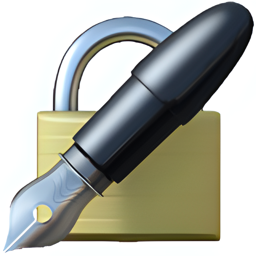
Name: lock with ink pen
Emoji: 🔏
Group: Objects
Sub-group: lock